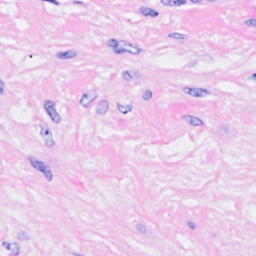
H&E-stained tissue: Breast